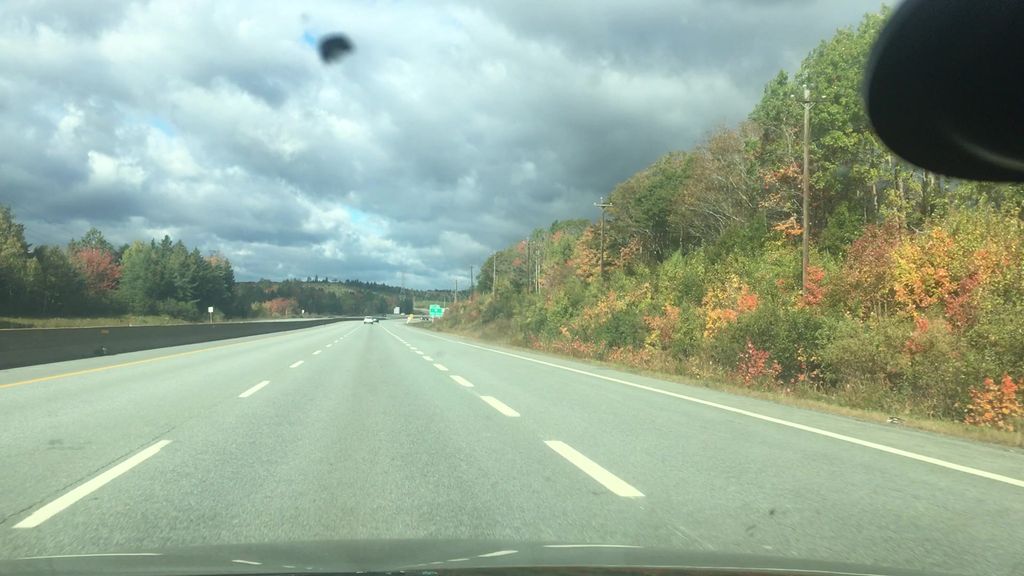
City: halifax